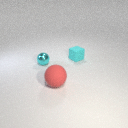
small cyan rubber cube to the right of large red rubber sphere